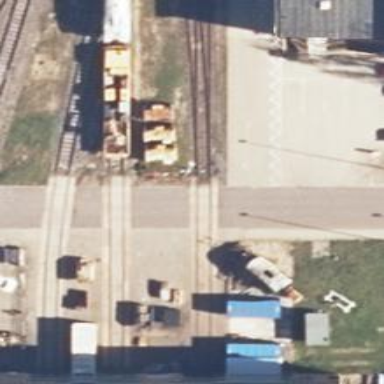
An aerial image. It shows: Level crossing along the railway.